Here is the raw acceleration-versus-time signal recorded on a bearing housing. Classify the bearing condition as one of: normal, inner_race, outer_race, ball.
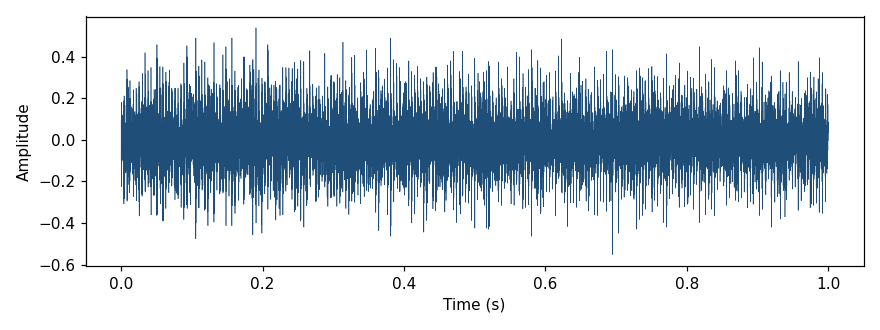
Answer: outer_race